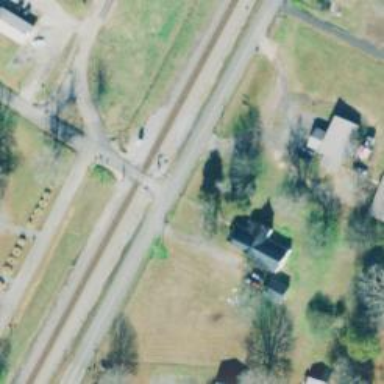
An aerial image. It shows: Level crossing with lights at the railway.